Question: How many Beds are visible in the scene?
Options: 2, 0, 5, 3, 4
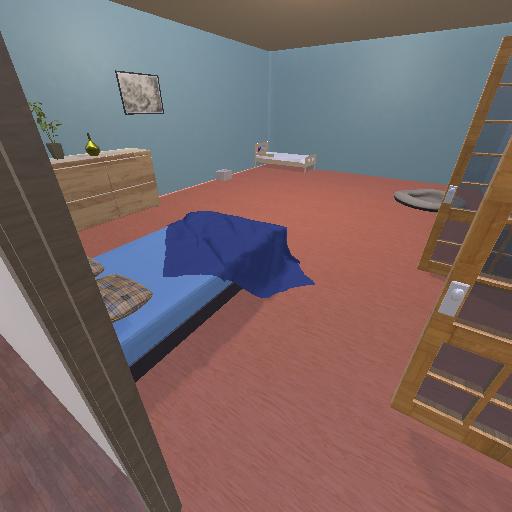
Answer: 2